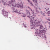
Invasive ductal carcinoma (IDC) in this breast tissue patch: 1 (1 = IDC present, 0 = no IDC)